Question: I am trying to run an app on Android 4.2.2 that has a dependency on iq-engines-sdk
NDK is setup properly and has the following output after doing a project>clean
'''
Gdbserver : [arm-linux-androideabi-4.6] libs/armeabi-v7a/gdbserver
Gdbsetup : libs/armeabi-v7a/gdb.setup
Install : libiqengines-sdk.so => libs/armeabi-v7a/libiqengines-sdk.so
Install : libiqindex.so => libs/armeabi-v7a/libiqindex.so
'''
I have the following files on iq-engines-sdk after the build

This was working before but now I get this error
'''
W/dalvikvm(3867): Exception Ljava/lang/UnsatisfiedLinkError; thrown while initializing Lcom/iqengines/sdk/IQLocal;
D/AndroidRuntime(3867): Shutting down VM
W/dalvikvm(3867): threadid=1: thread exiting with uncaught exception (group=0x40e4b300)
E/AndroidRuntime(3867): FATAL EXCEPTION: main
E/AndroidRuntime(3867): java.lang.ExceptionInInitializerError
E/AndroidRuntime(3867): at com.iqengines.sdk.IQE.initIqSdk(IQE.java:249)
E/AndroidRuntime(3867): at com.iqengines.sdk.IQE.(IQE.java:224)
'''
Do you know what is the cause of this? I have tried removing the projects on the workspace and importing them back , did a project clean and restarted my IDE to no avail.
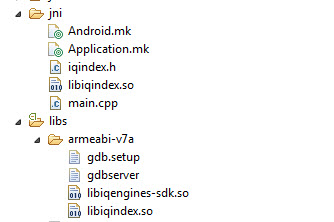
Answer: You cannot use an x86 AVD image for IQEngine, make sure you use an armv7 AVD image